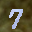
Label: 7